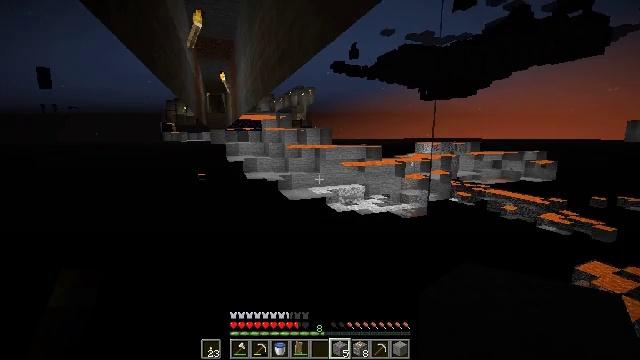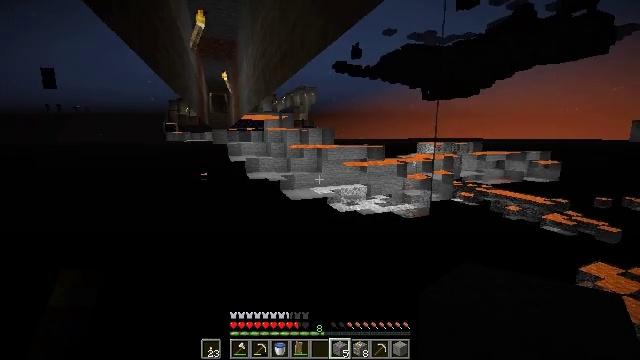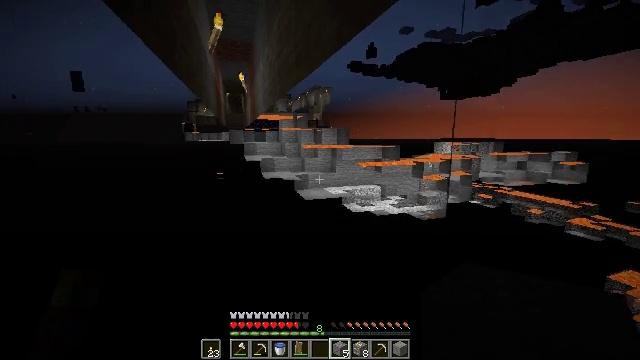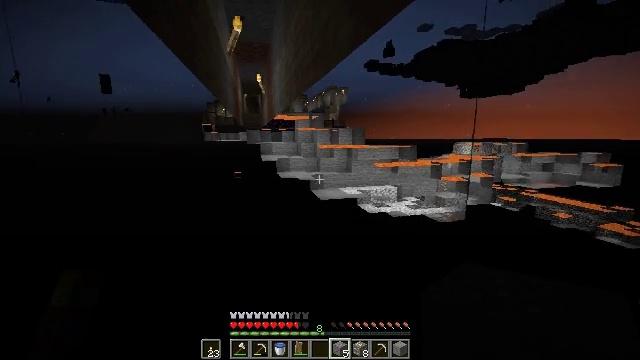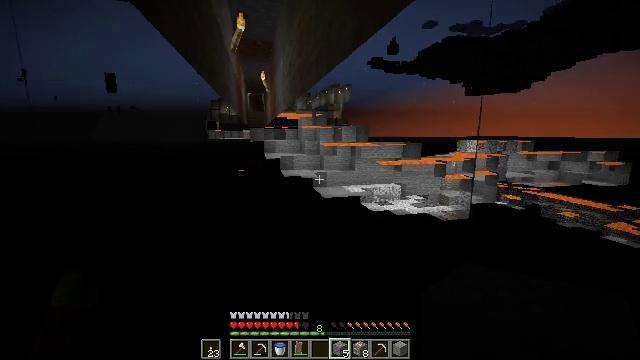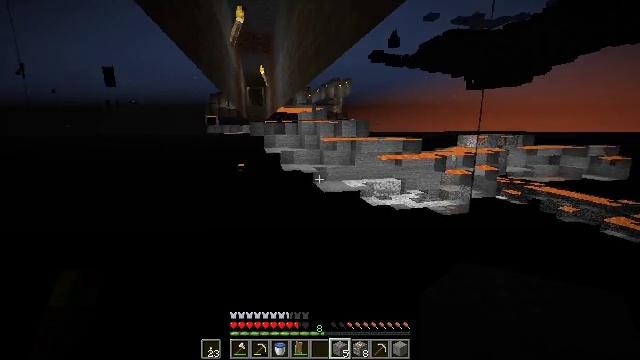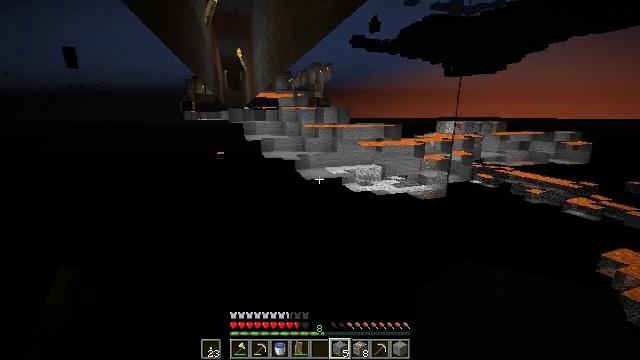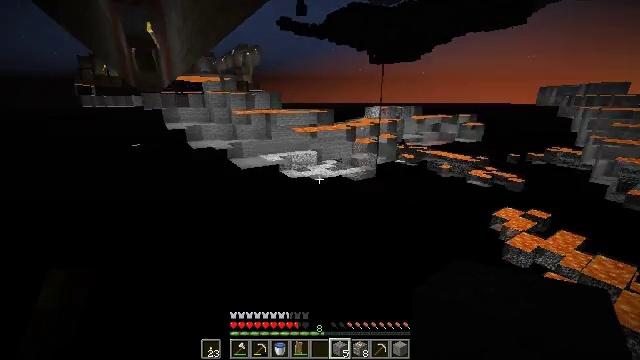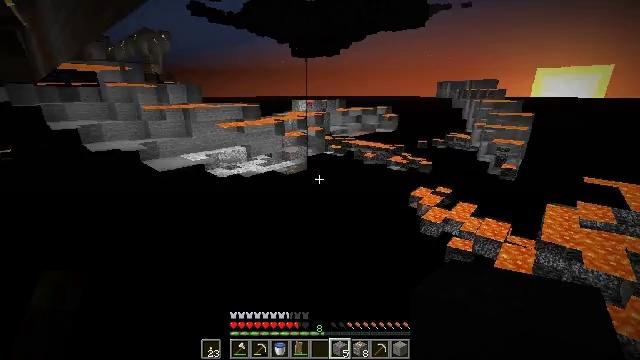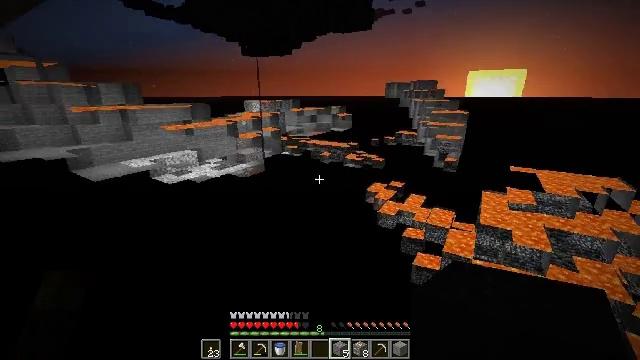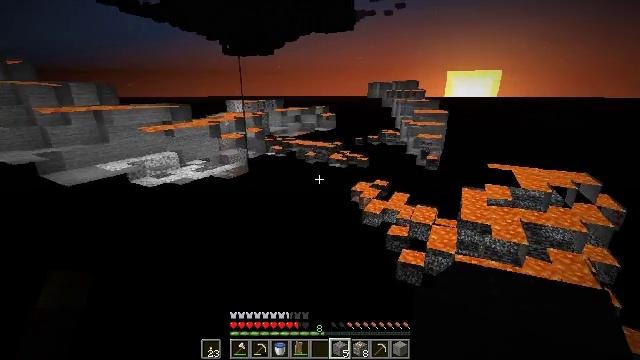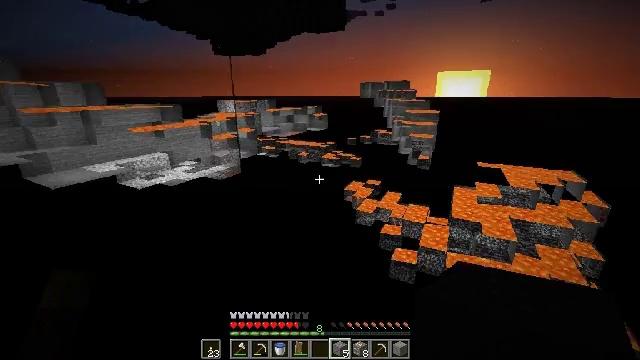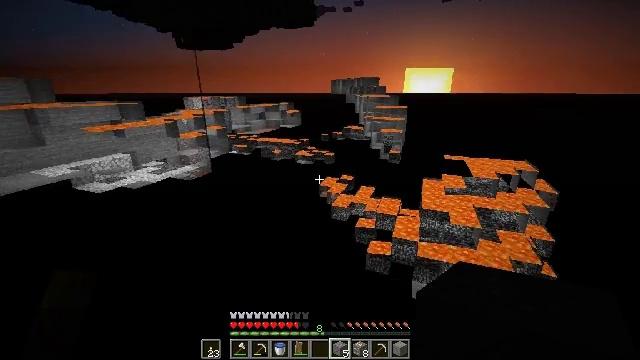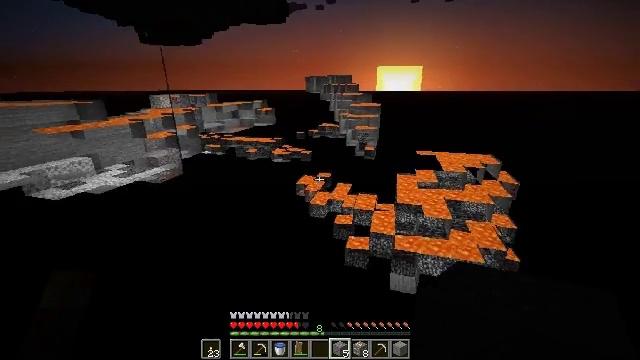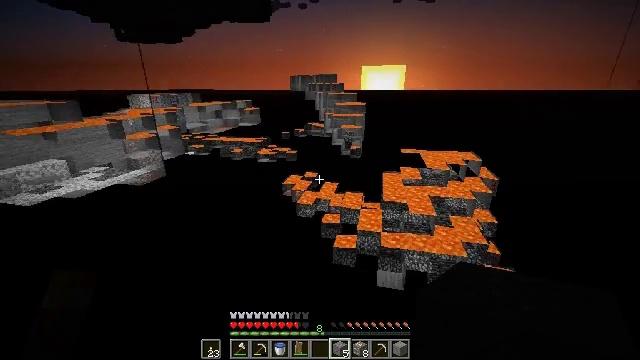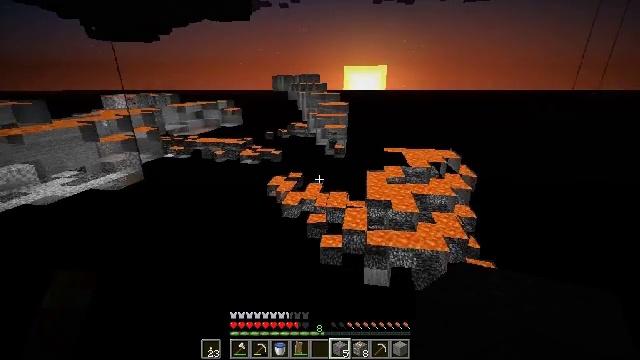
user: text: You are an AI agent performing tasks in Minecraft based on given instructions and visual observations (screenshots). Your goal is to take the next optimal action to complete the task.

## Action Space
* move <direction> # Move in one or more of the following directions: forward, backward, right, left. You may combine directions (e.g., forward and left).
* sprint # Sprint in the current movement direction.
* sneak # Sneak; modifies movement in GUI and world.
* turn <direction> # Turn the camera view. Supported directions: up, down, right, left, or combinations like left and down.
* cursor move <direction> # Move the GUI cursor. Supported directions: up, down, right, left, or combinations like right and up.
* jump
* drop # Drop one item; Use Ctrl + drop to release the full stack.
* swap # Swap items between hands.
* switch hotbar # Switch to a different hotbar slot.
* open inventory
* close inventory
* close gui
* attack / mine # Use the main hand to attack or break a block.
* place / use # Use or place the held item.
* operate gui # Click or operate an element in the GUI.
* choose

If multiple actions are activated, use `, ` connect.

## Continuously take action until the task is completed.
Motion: motion action
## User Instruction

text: Attack the composter to add it to your inventory.
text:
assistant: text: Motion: no_op
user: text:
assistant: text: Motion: turn left
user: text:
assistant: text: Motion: turn left
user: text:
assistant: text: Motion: no_op
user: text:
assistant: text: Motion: turn down
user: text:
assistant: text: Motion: turn right and down
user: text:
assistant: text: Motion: turn right and down
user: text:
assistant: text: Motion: turn right and down
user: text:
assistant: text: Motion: turn right
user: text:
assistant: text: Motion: turn right
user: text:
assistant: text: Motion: turn right
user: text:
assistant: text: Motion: turn right
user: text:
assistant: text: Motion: turn right
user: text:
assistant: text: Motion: turn right
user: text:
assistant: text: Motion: turn right
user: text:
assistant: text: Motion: turn right
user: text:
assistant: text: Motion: turn right
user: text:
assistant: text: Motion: turn right
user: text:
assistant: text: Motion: no_op
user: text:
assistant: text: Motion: no_op
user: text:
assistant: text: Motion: no_op
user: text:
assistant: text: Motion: no_op
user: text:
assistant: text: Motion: no_op
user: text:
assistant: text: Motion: no_op
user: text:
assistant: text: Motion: no_op
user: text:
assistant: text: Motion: no_op
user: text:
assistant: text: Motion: no_op
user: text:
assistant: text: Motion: no_op
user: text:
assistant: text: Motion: no_op
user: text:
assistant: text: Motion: no_op